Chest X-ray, PA view. Patient: 33 years old, sex M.
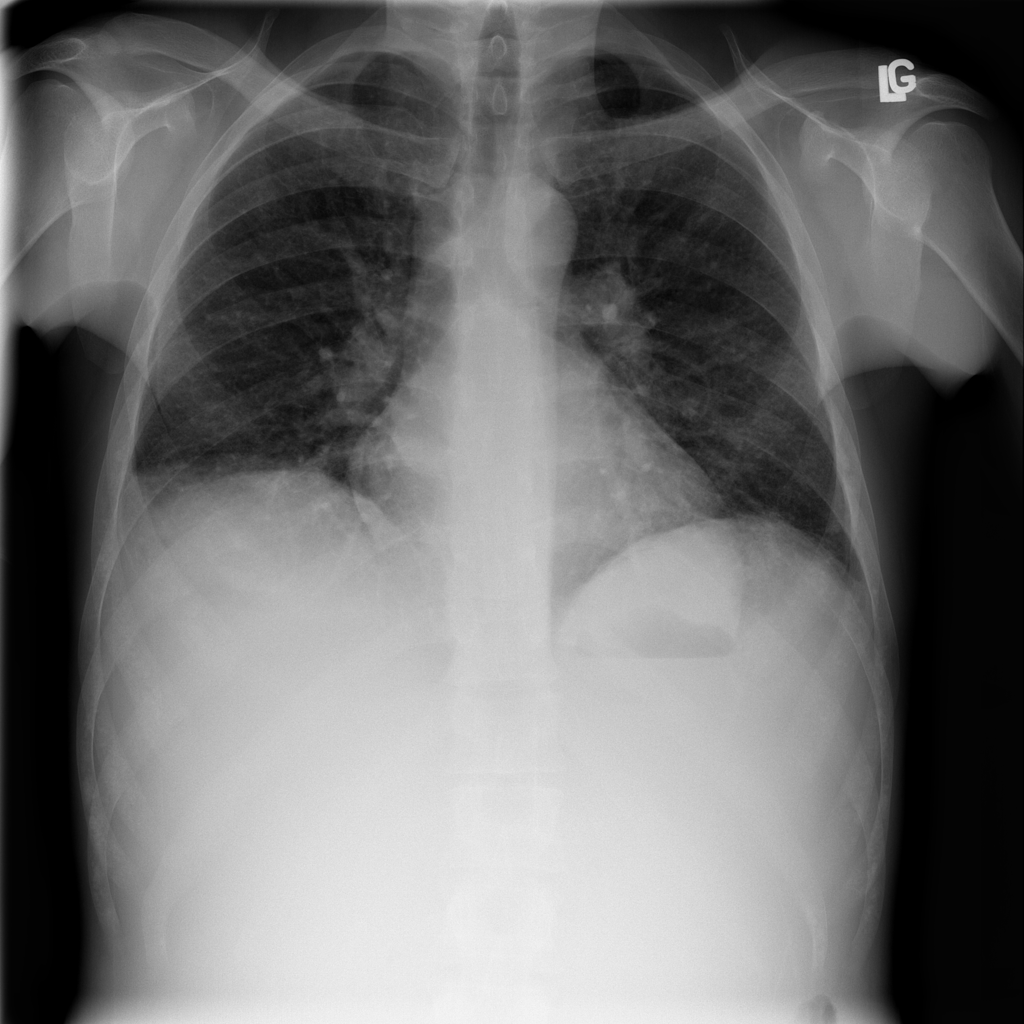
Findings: Atelectasis, Infiltration